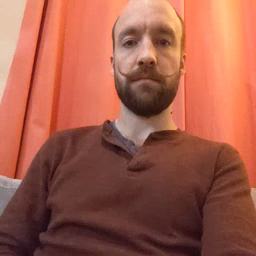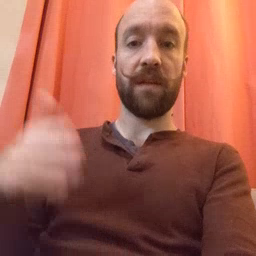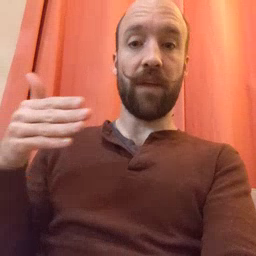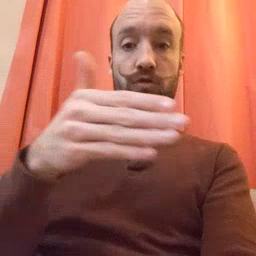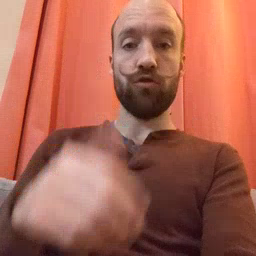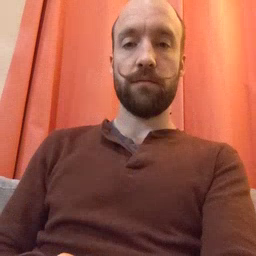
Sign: fish